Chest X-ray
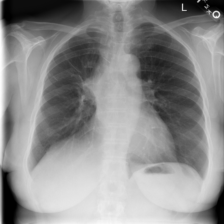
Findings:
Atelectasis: negative
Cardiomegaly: negative
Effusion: negative
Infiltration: negative
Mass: positive
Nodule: negative
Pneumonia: negative
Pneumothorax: negative
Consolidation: negative
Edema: negative
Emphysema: negative
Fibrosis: negative
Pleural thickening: negative
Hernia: negative